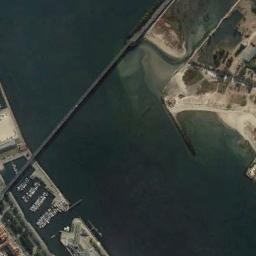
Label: bridge